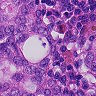
Metastatic tissue present: yes